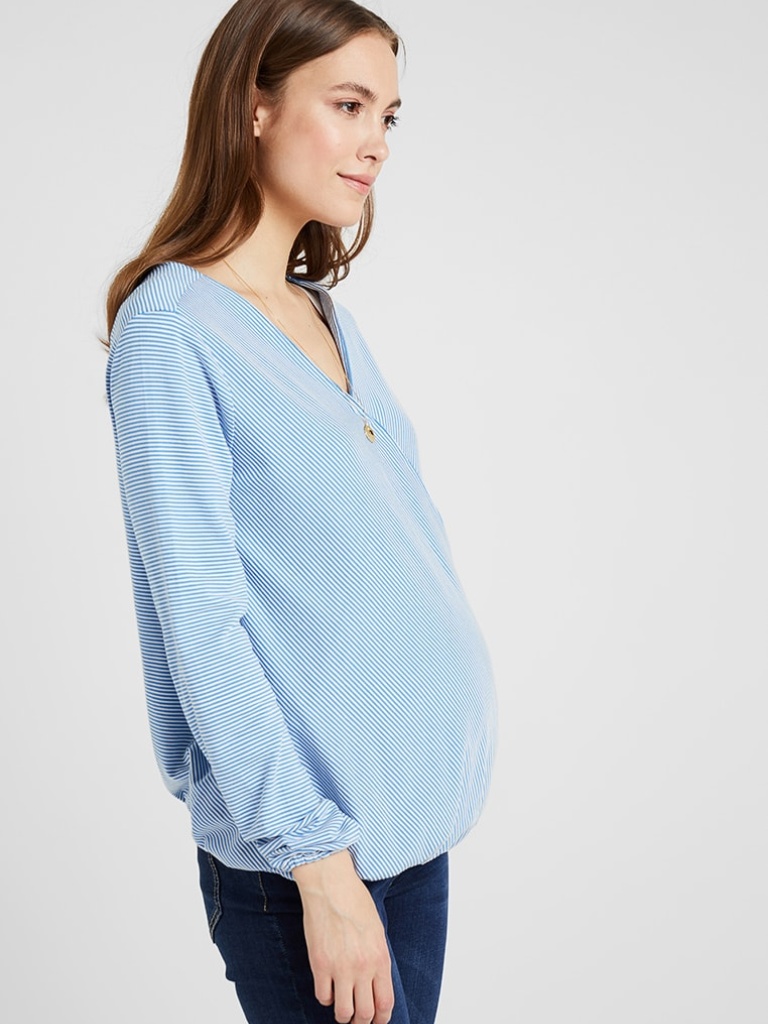
cotton relaxed a long-sleeved with the sleeves down hip length Untucked v-neck blouse